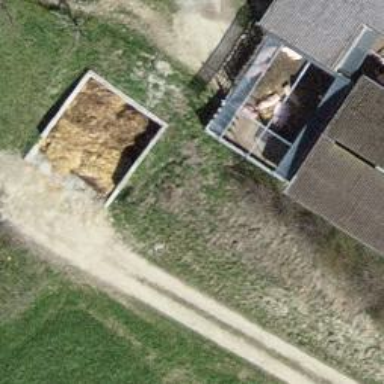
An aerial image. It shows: Farm auxiliary building.